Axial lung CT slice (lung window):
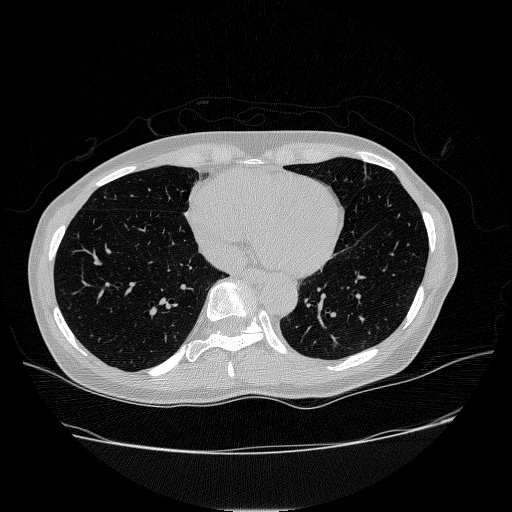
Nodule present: no